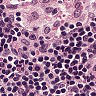
Metastatic tissue present: no